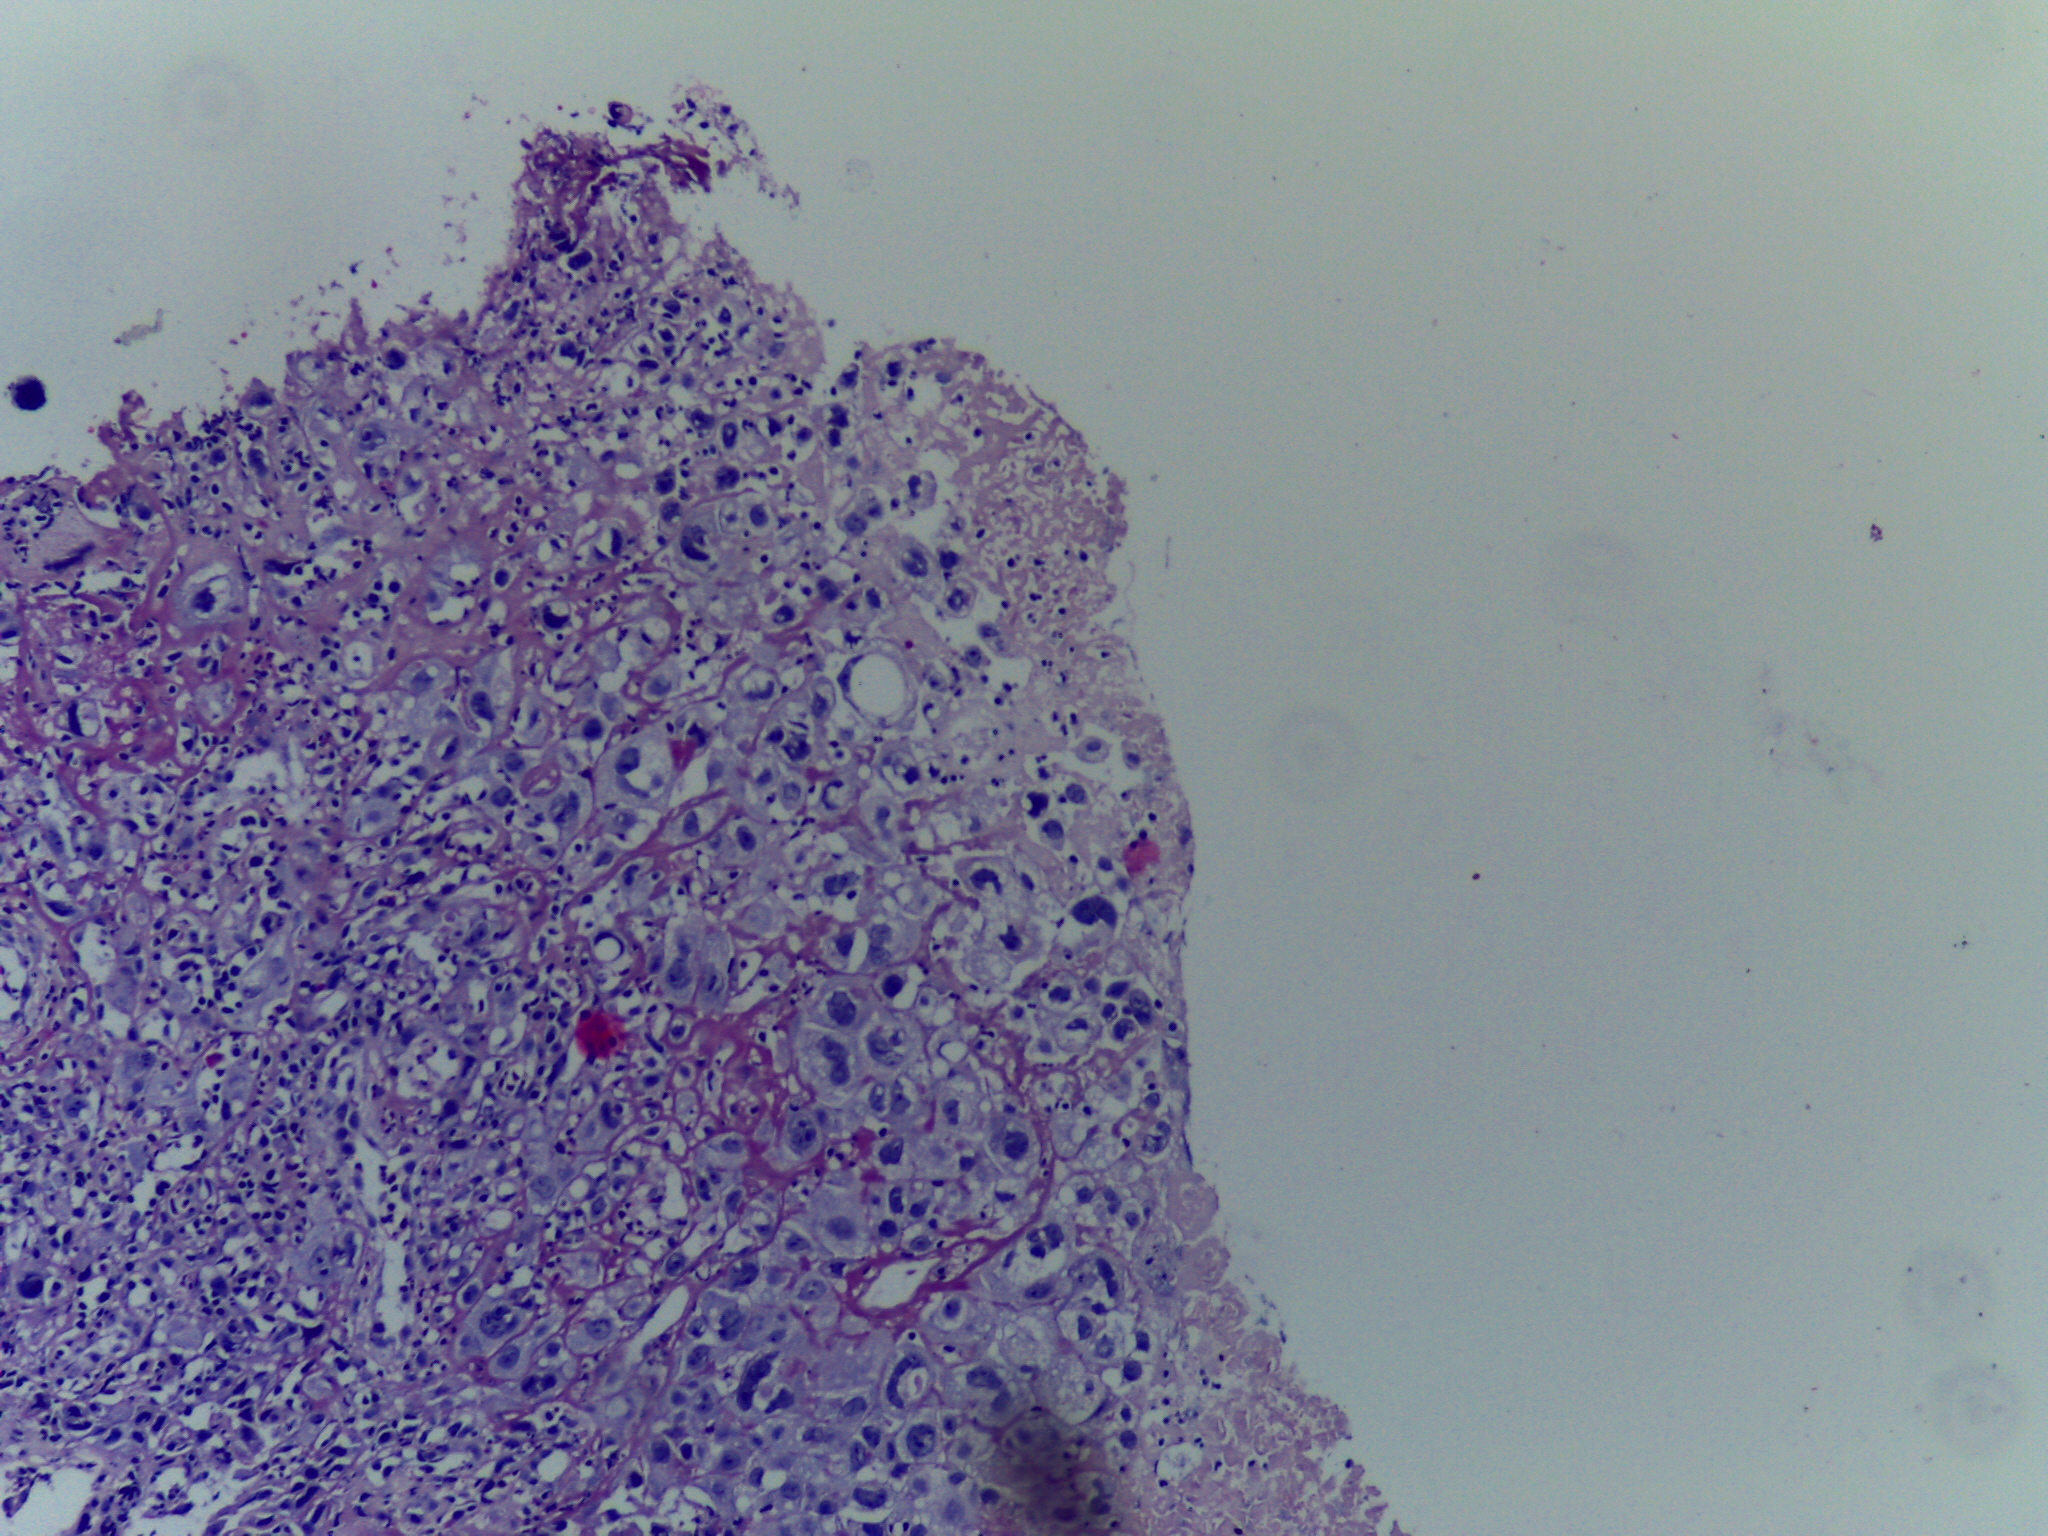
Diagnosis: OSCC